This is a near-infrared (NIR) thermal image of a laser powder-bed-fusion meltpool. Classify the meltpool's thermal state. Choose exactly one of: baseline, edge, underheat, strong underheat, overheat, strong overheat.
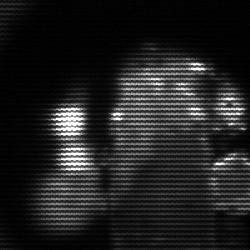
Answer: strong underheat